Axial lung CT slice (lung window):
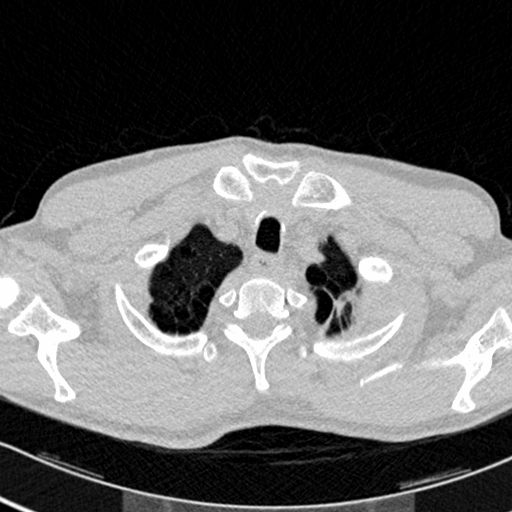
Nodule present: no